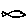
Label: fish